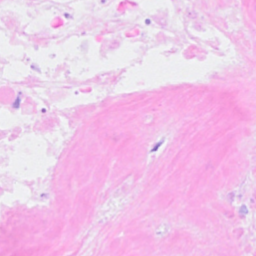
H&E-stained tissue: Breast